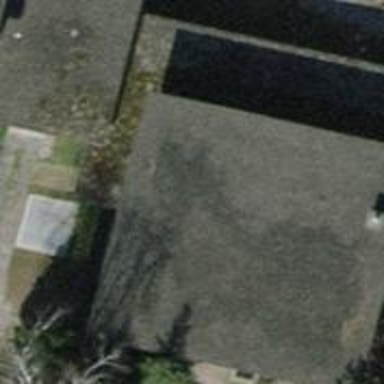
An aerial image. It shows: The kindergarten has flat roof.